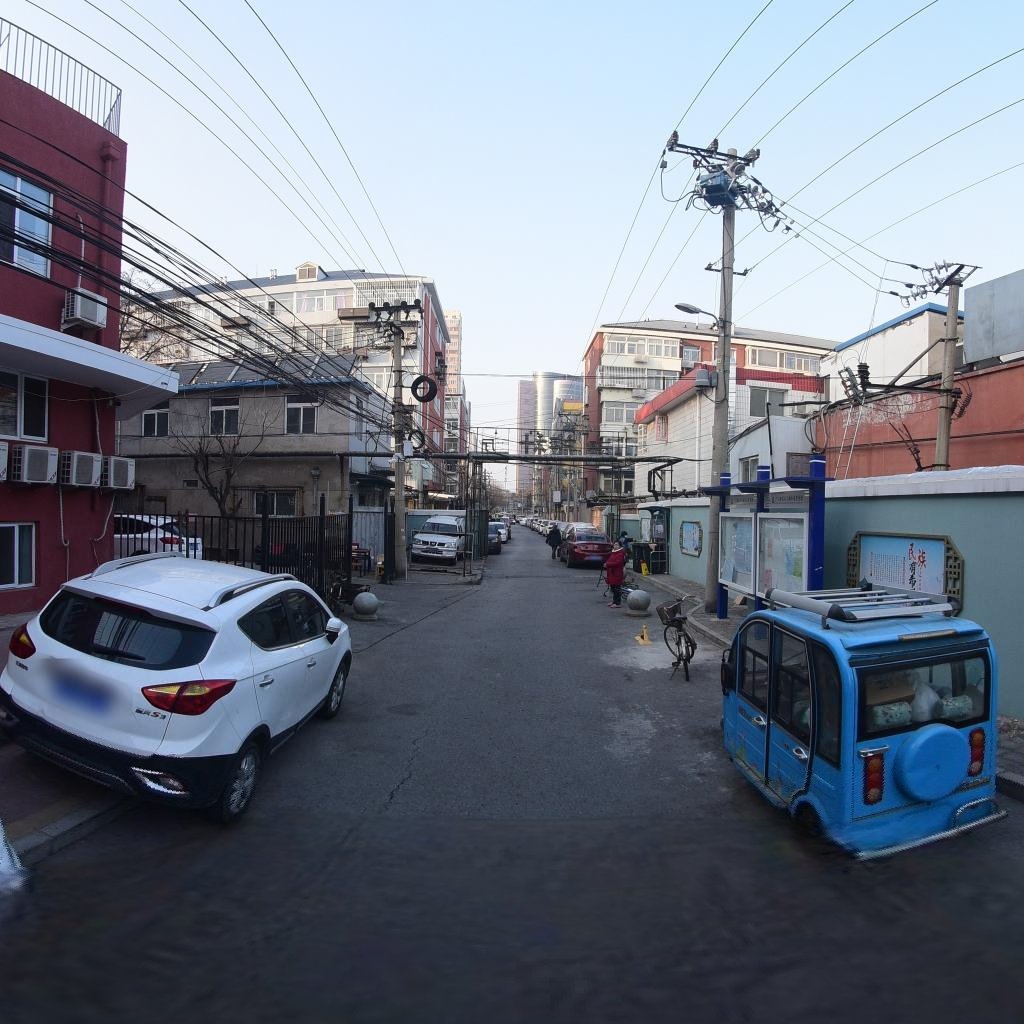
Region: Xicheng
Road damage annotations: longitudinal crack, longitudinal crack